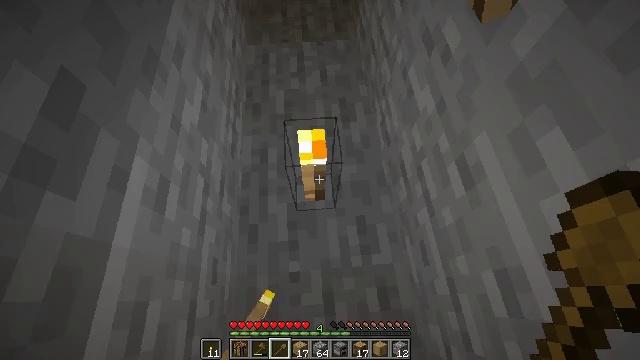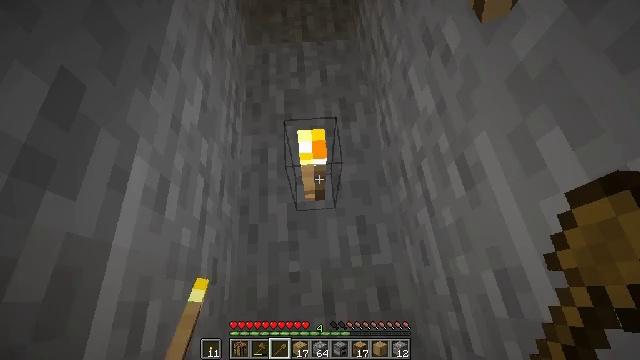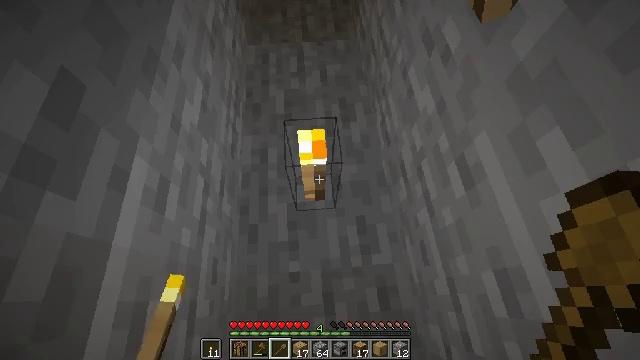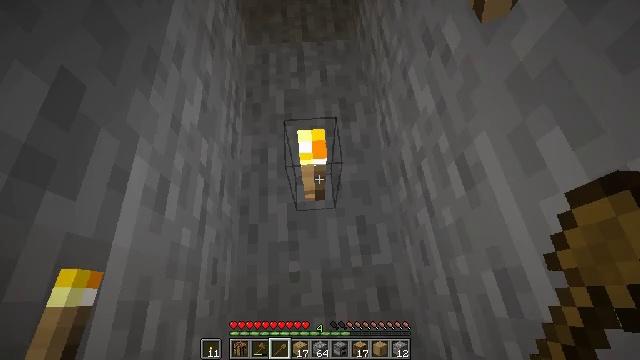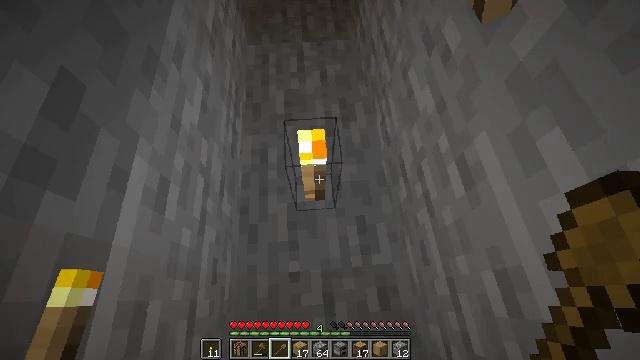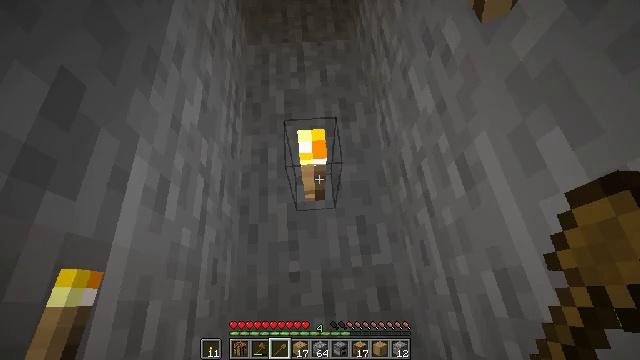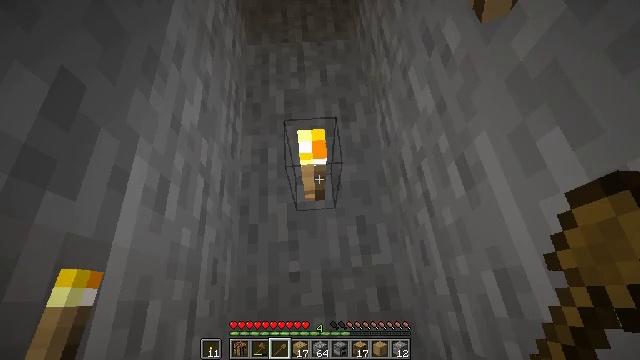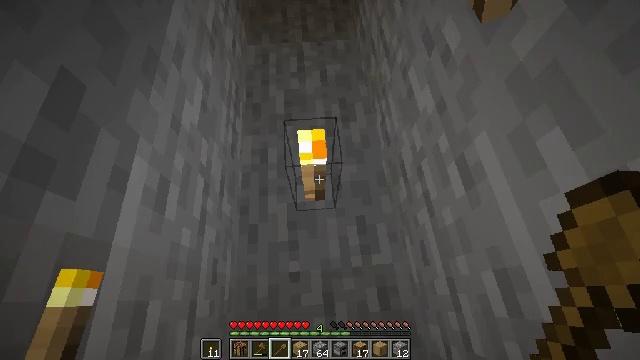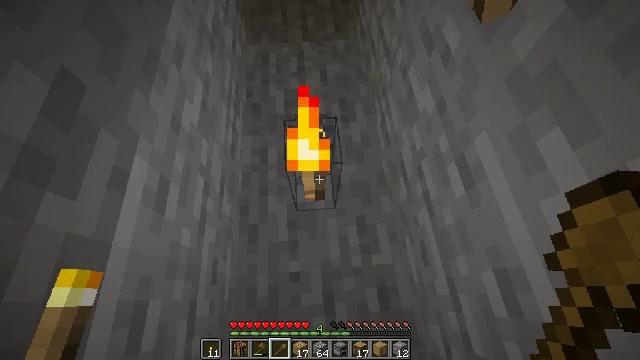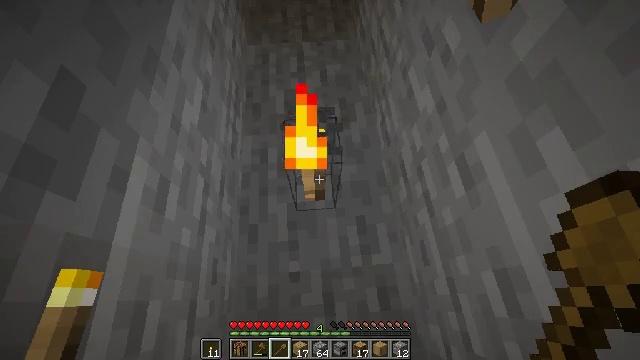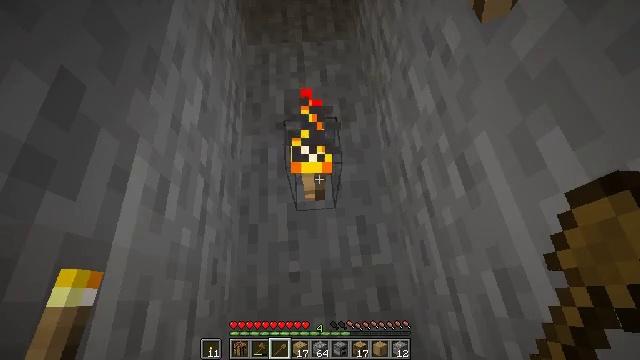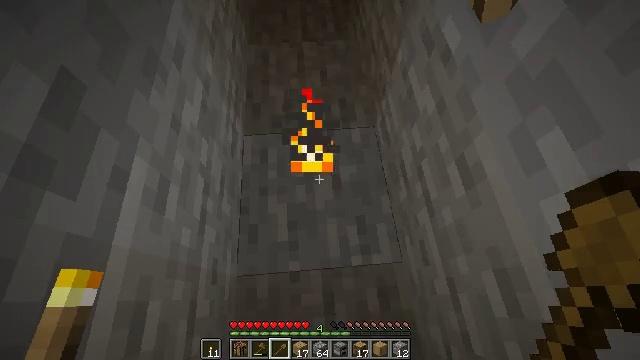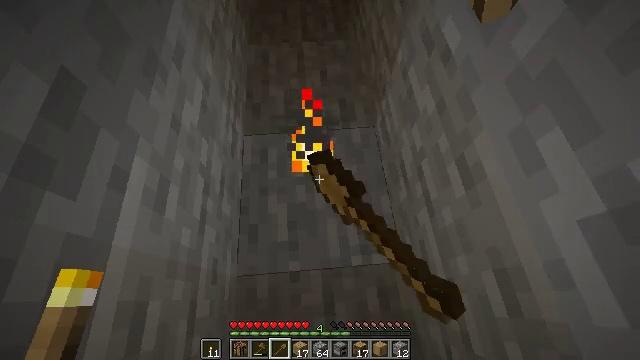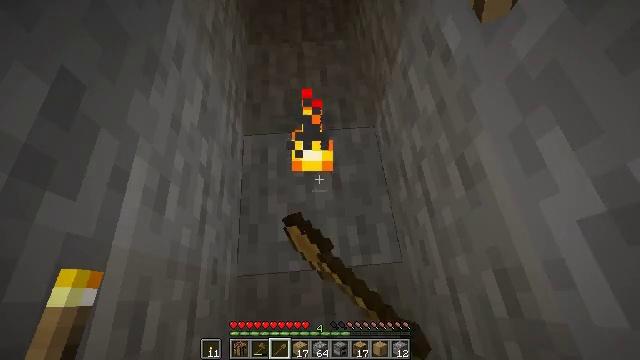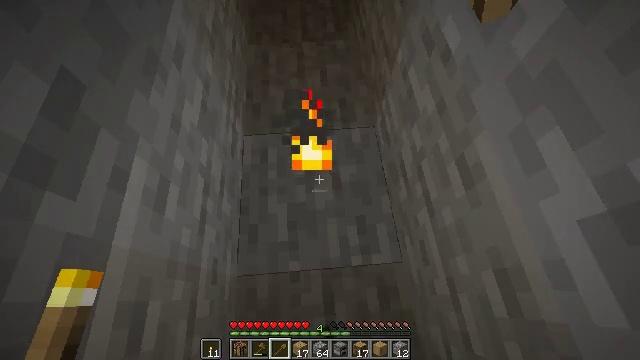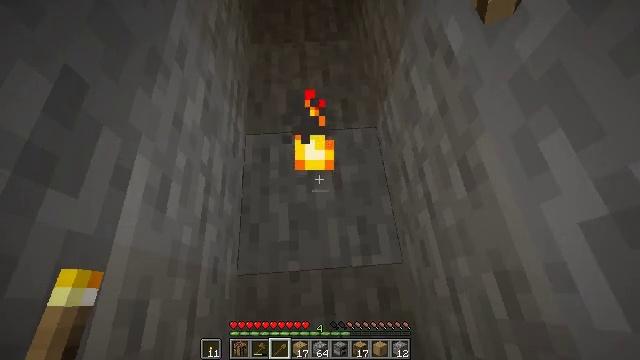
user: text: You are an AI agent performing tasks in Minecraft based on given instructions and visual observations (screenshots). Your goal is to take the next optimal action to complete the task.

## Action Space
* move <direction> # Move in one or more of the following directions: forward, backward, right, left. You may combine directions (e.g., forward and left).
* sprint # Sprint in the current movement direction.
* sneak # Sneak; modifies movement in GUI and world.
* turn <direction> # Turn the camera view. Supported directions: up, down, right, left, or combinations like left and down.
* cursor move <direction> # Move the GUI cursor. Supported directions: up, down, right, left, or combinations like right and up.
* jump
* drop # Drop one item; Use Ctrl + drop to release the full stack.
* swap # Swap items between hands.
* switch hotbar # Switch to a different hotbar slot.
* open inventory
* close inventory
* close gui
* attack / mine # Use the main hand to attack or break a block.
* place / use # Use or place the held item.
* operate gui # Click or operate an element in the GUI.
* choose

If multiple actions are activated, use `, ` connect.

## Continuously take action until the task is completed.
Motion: motion action
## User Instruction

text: Retrieve the torch.
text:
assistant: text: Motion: no_op
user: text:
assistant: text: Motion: no_op
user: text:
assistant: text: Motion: no_op
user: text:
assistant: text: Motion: no_op
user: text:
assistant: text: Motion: no_op
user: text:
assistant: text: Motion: no_op
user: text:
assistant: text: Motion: no_op
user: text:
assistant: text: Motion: no_op
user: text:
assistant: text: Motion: no_op
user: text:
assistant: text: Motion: no_op
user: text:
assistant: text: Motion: attack / mine
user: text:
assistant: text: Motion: attack / mine
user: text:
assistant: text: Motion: no_op
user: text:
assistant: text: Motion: no_op
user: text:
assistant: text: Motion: no_op
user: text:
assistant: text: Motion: no_op